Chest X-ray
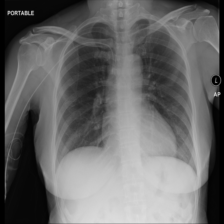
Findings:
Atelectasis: negative
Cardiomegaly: negative
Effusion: negative
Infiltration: negative
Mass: negative
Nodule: negative
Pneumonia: negative
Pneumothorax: negative
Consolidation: negative
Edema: negative
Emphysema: negative
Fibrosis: negative
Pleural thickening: negative
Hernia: negative